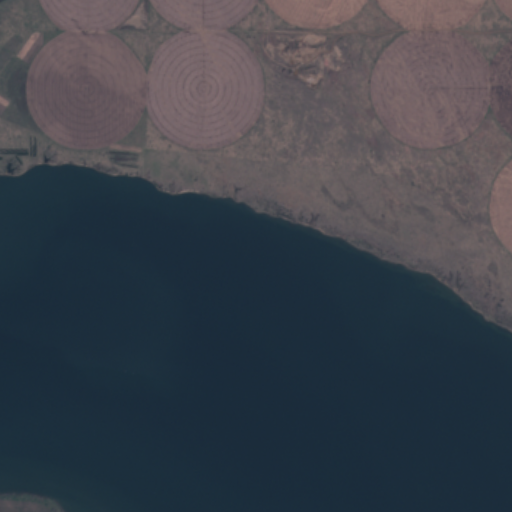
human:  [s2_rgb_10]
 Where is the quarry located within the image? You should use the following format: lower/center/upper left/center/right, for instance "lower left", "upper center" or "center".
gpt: The quarry is located in the upper right of the image.
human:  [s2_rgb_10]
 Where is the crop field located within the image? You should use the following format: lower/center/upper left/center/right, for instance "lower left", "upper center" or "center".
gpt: There is no crop field in the image.